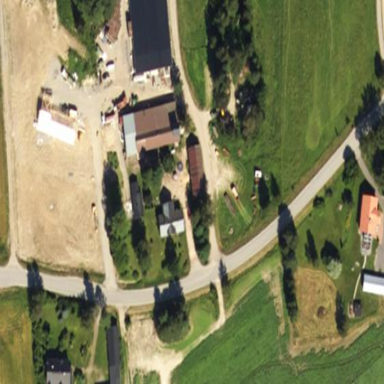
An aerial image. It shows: Farmyard area.